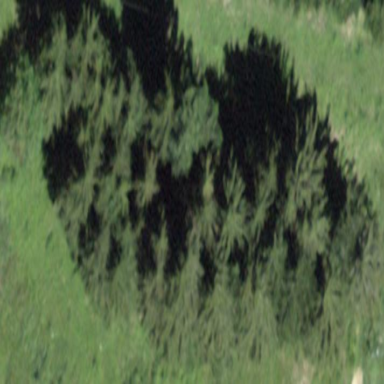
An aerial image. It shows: Forest with evergreen needle-leaved trees.